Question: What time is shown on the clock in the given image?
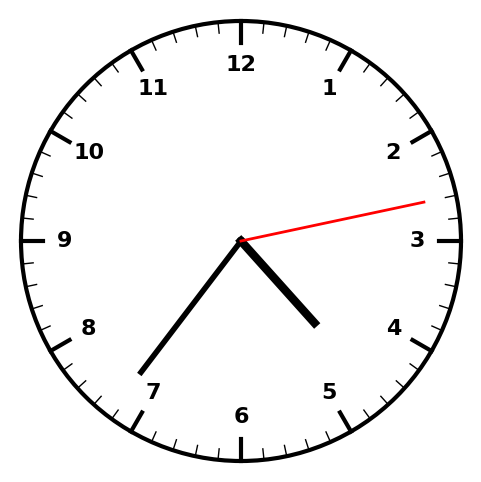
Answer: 04:36:13